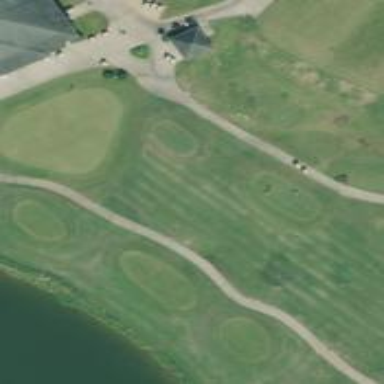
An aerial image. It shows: Service road used as golf cart path.